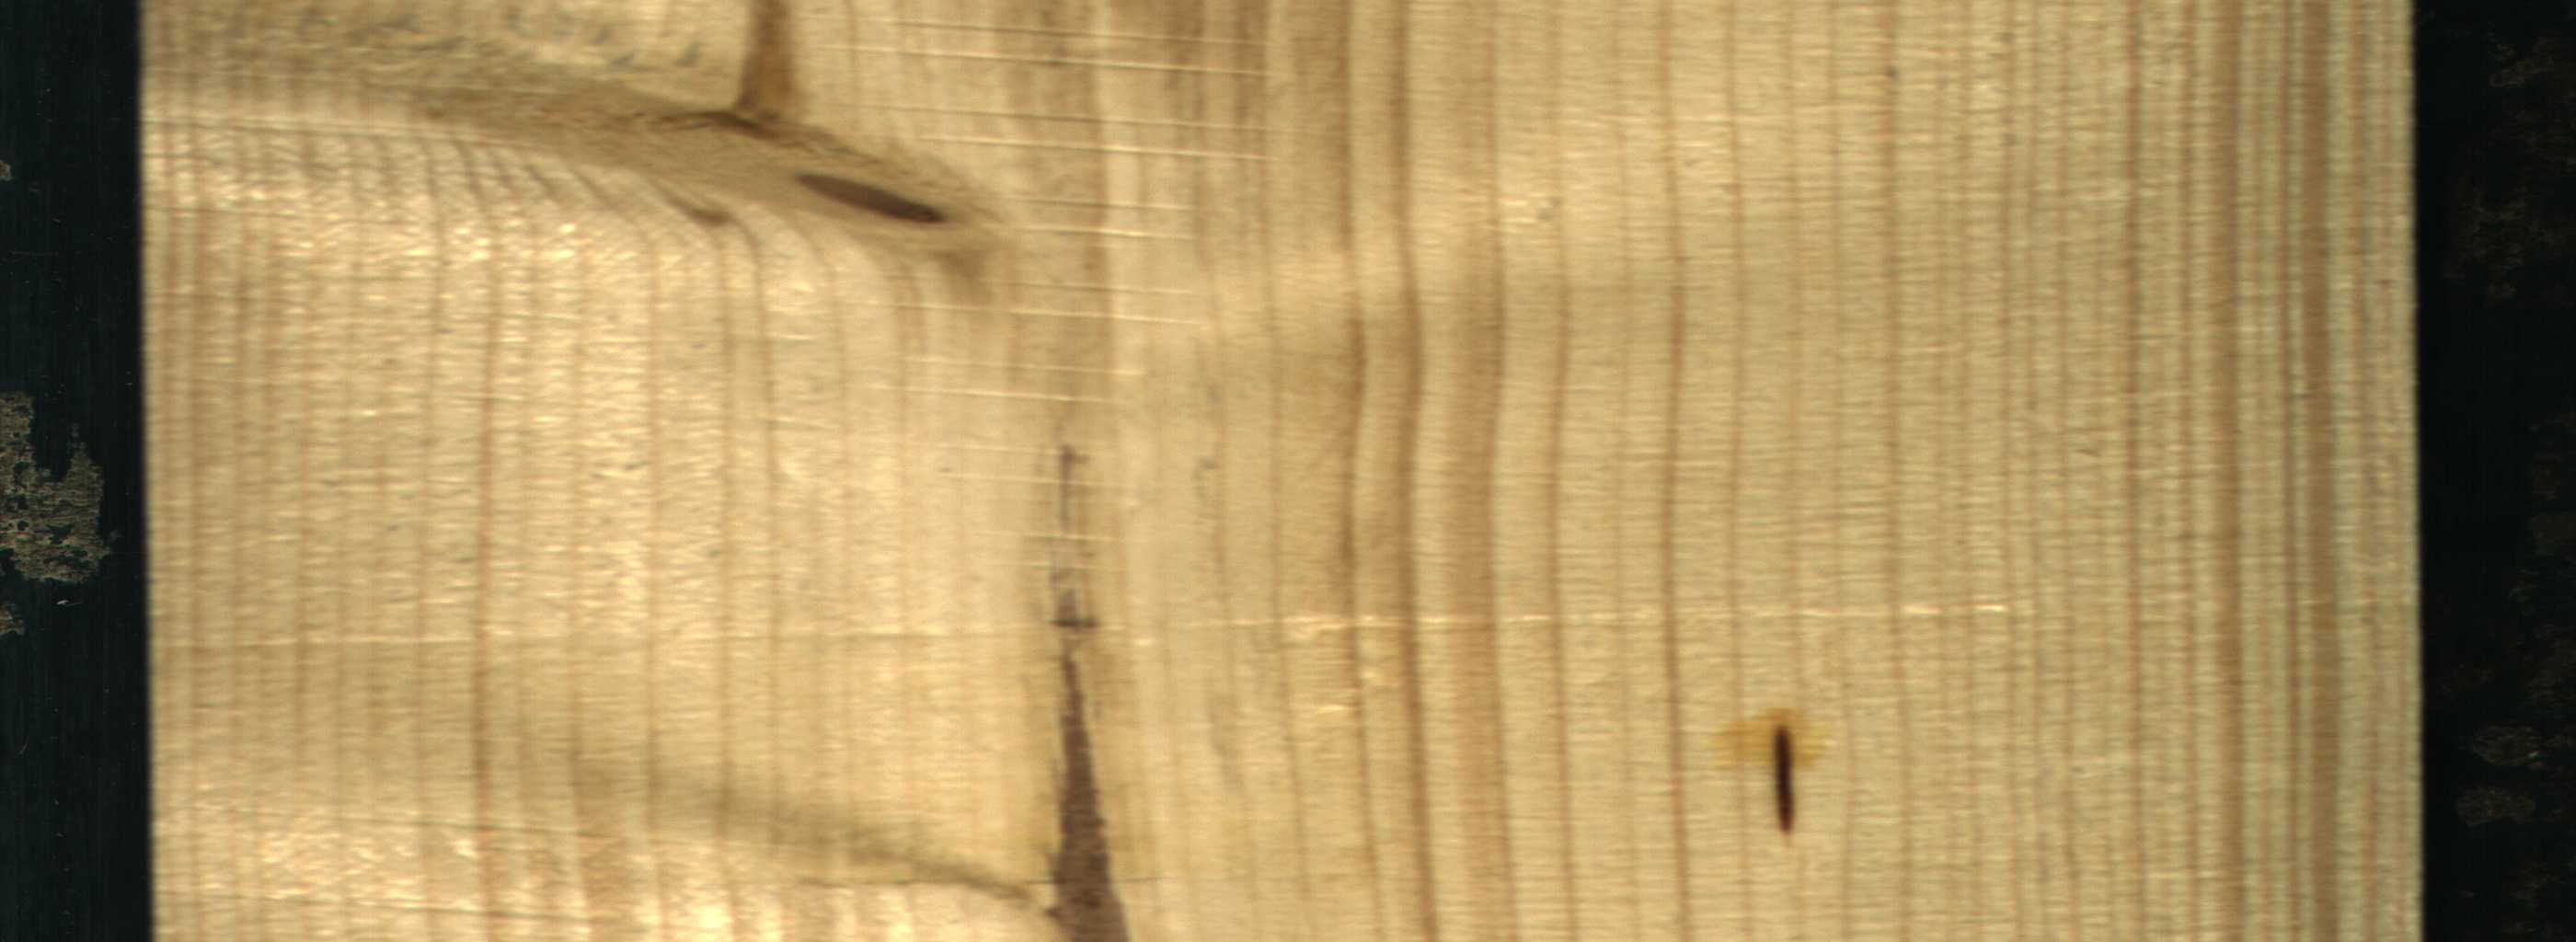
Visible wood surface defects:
Marrow
resin
Live_Knot